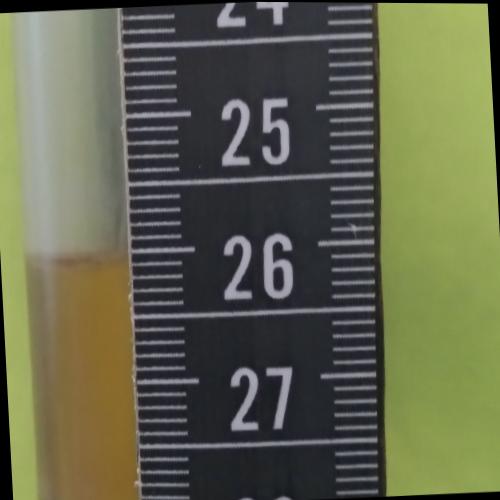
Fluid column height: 26.0 cm